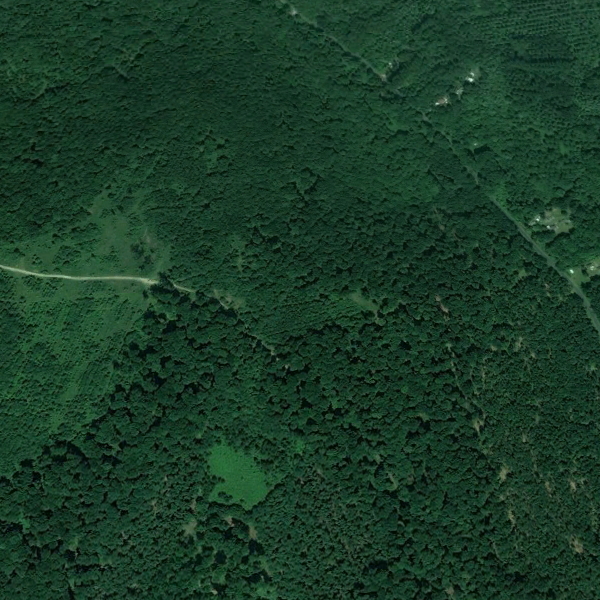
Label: Forest